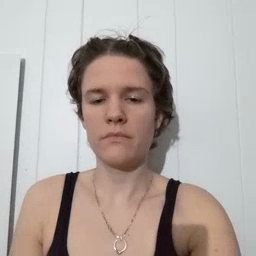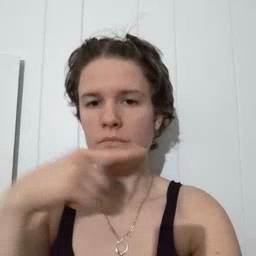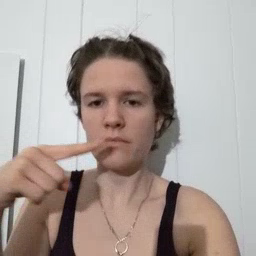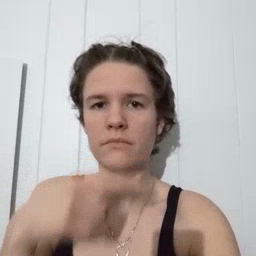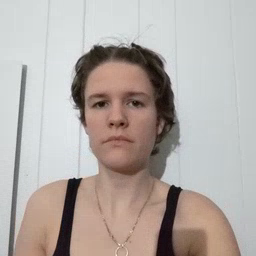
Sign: toothbrush